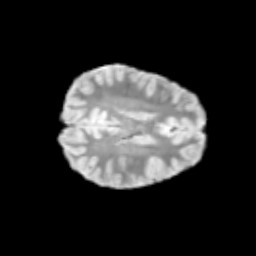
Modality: T2w
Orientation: axial
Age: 9
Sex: female
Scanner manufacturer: siemens
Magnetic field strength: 3 T
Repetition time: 3.8 s
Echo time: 0.07 s